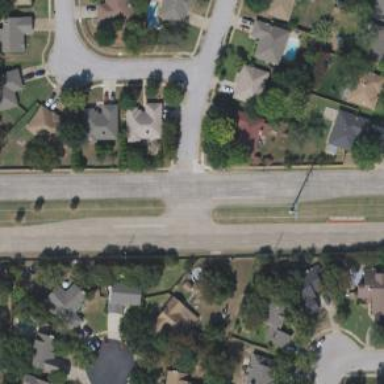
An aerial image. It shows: Secondary road.